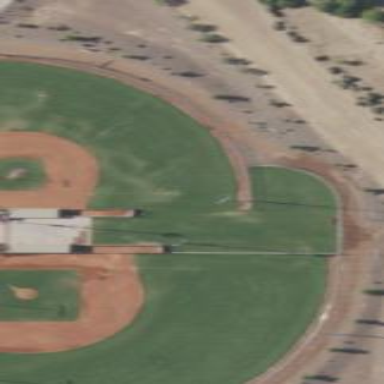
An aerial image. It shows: Baseball pitch for leisure and sports activities.